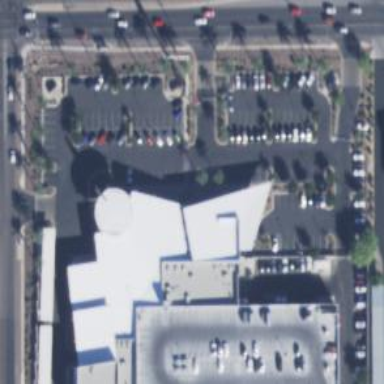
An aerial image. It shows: Building that houses car shop.